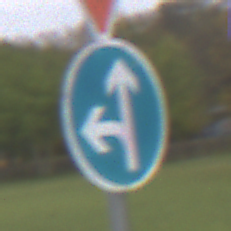
Verkehrszeichen: VorgeschriebeneFahrtrichtungGeradeausOderLinks
Zusatzzeichen oben: VorfahrtGewaehren
Umgebung: Outdoor, Suburban
Tageszeit: Midday
Wetter: Overcast
Licht: Natural
Jahreszeit: NotSpecified
Kontrast: LowContrast